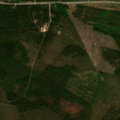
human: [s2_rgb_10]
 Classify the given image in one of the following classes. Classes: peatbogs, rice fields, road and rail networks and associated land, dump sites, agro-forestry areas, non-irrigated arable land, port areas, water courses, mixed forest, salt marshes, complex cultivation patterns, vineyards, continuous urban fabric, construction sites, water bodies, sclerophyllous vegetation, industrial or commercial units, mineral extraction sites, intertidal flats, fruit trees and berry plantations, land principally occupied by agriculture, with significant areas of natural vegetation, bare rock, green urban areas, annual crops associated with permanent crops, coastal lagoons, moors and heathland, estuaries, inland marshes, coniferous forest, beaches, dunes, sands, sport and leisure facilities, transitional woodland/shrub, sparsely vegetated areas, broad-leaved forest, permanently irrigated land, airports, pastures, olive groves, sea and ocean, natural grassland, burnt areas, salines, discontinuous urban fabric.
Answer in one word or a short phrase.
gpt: coniferous forest, transitional woodland/shrub